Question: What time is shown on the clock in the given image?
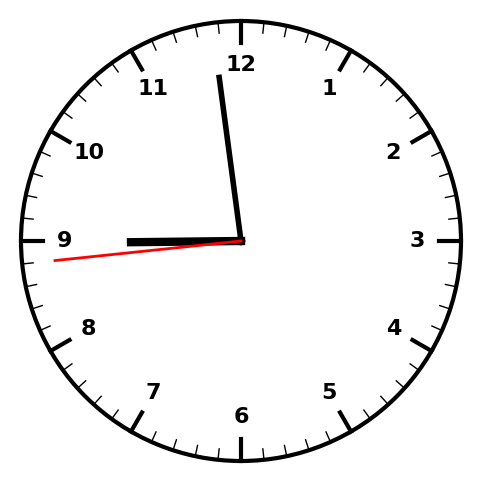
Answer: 08:58:44